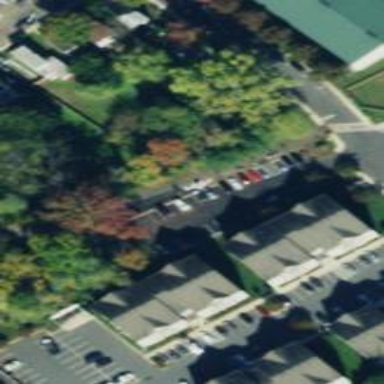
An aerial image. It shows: Parking area with asphalt surface.